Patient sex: M
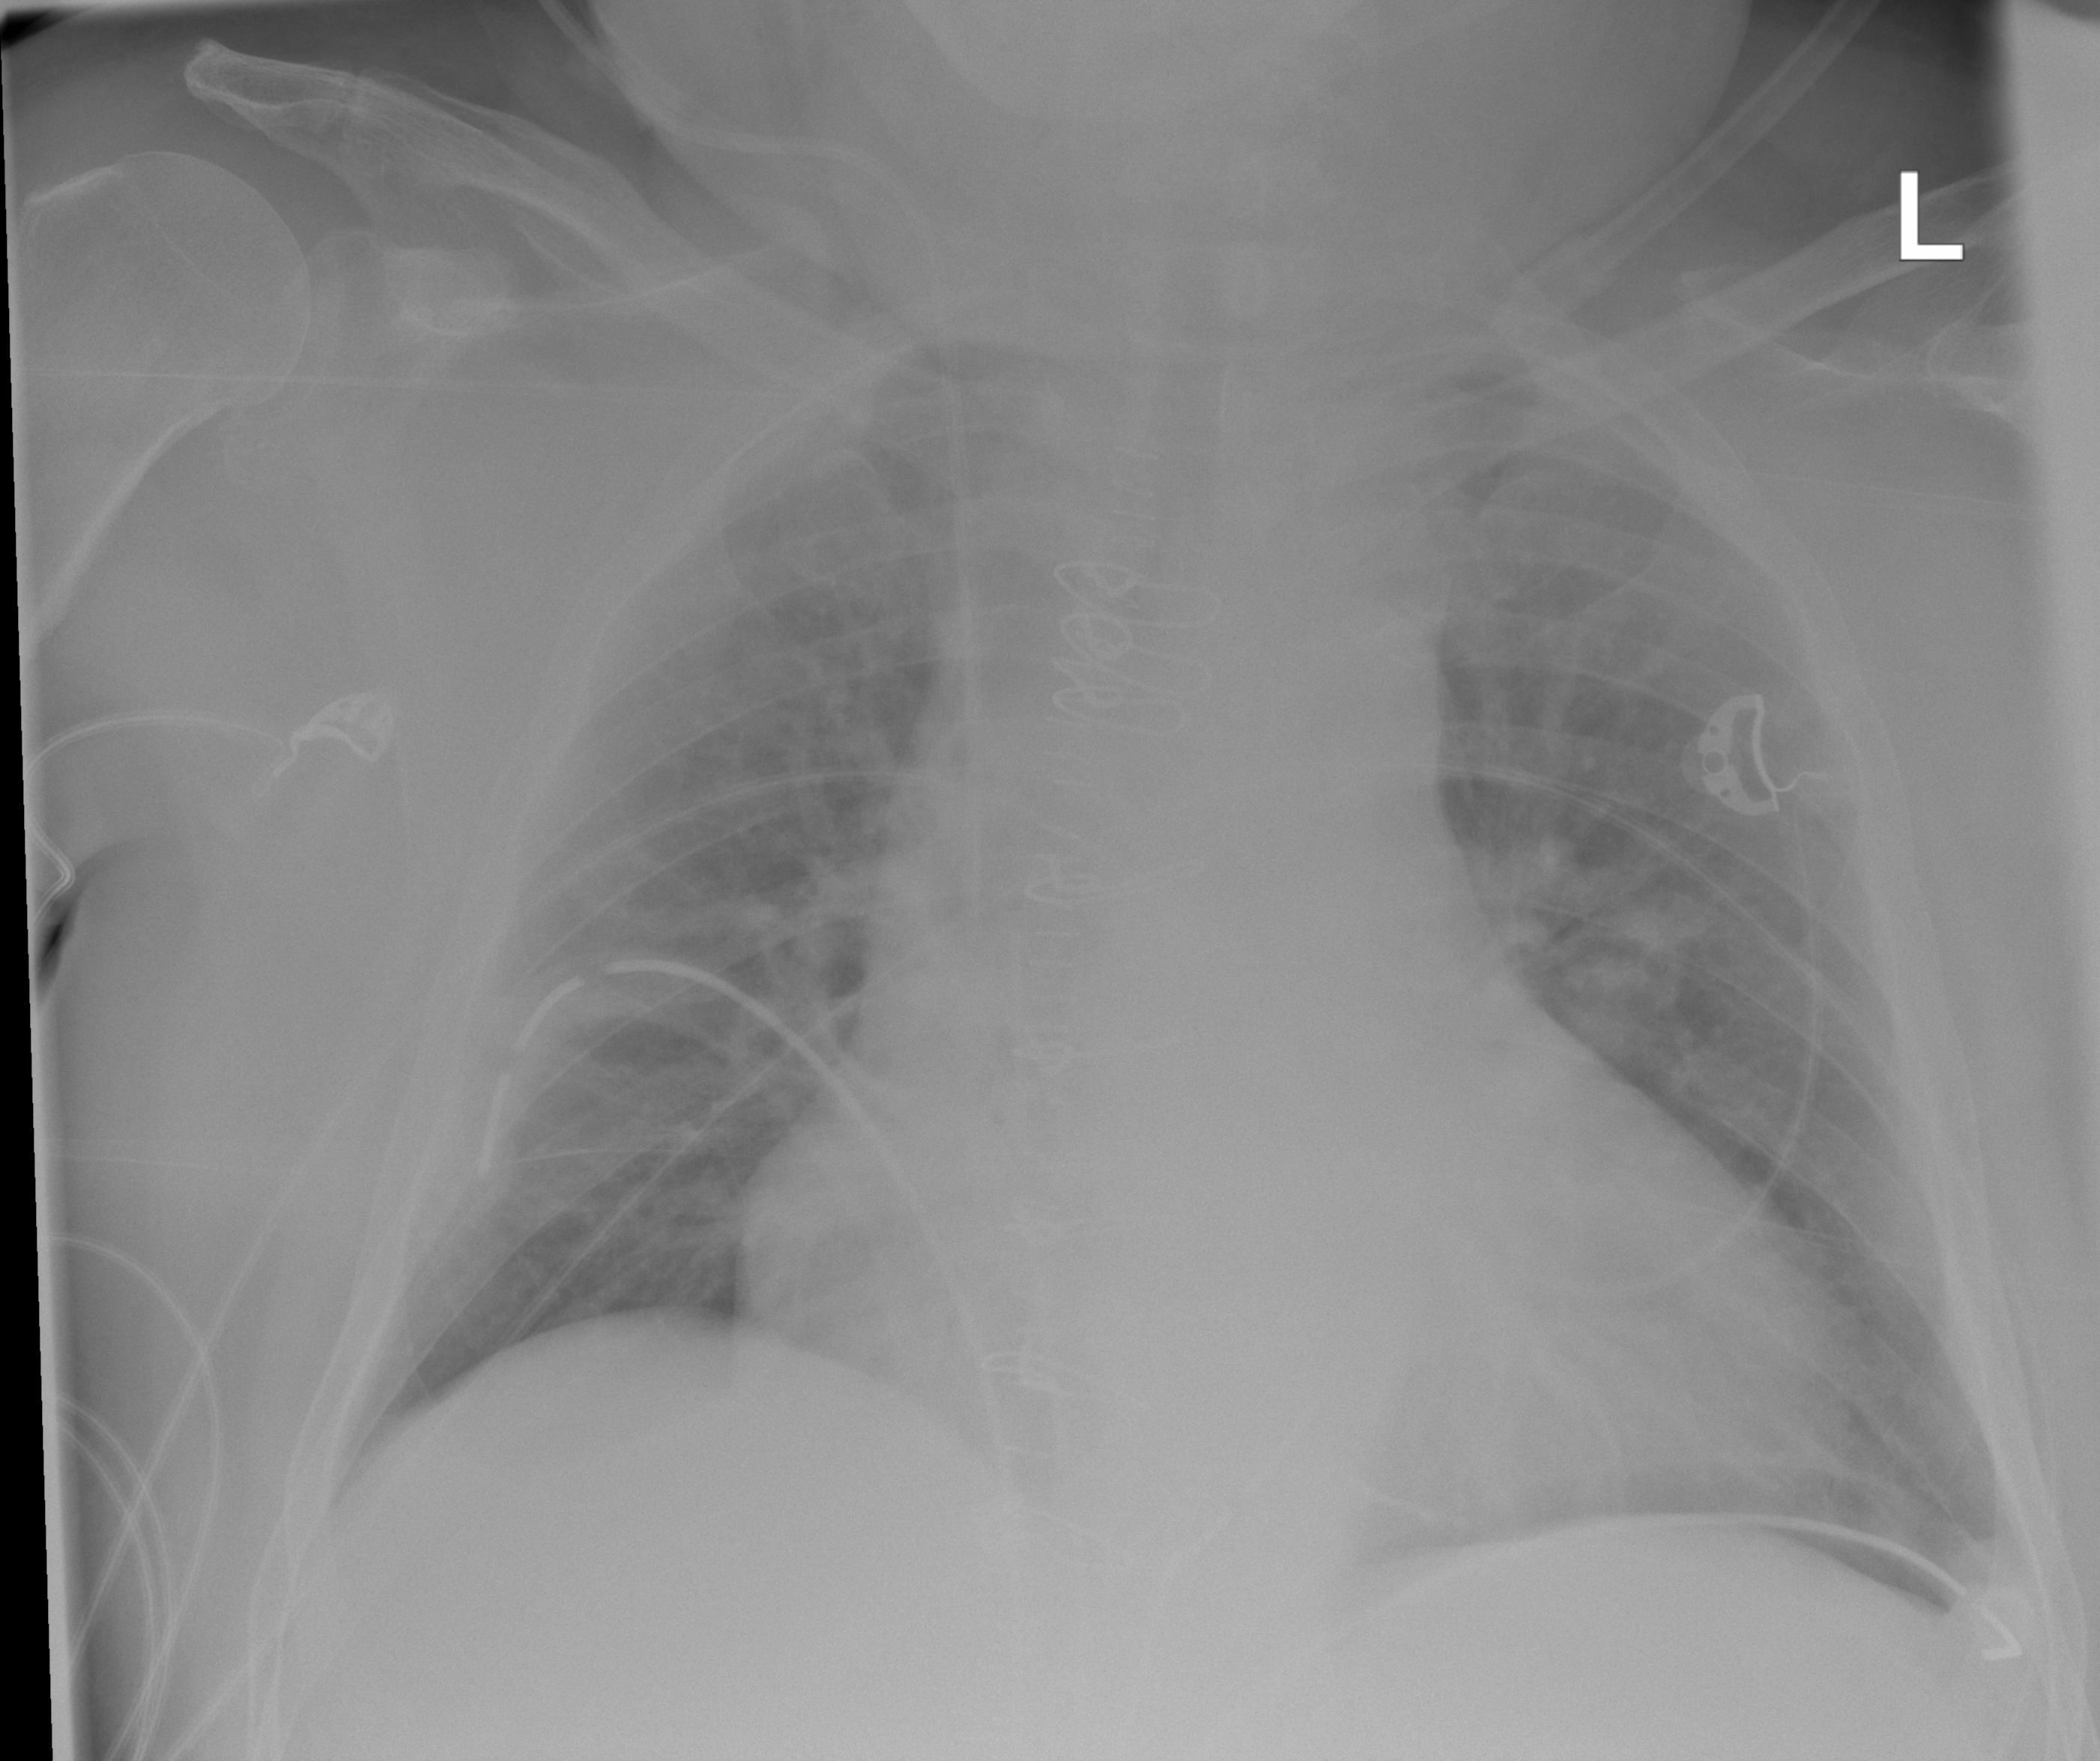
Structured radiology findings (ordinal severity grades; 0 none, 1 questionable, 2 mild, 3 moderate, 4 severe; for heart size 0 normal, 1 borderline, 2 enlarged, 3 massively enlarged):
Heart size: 2
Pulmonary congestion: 2
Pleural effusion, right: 0
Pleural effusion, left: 0
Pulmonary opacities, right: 0
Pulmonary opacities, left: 0
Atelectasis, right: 0
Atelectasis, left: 2